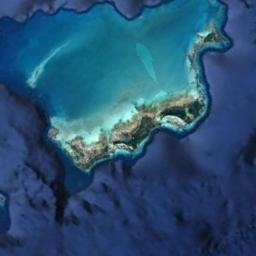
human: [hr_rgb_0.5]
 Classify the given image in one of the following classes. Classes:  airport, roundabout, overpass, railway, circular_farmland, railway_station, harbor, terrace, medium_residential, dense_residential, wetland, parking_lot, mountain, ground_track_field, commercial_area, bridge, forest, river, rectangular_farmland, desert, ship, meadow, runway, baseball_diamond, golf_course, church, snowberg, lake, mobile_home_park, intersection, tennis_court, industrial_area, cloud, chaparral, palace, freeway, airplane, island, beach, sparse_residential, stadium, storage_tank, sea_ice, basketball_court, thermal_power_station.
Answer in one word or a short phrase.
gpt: island